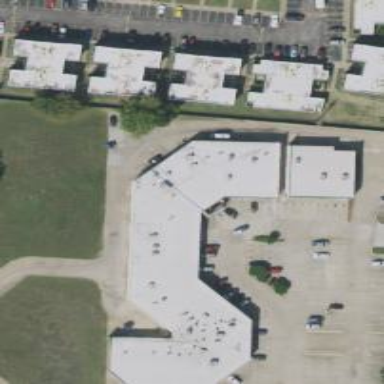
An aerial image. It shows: Veterinary facility.